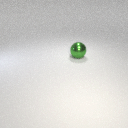
large green metal sphere